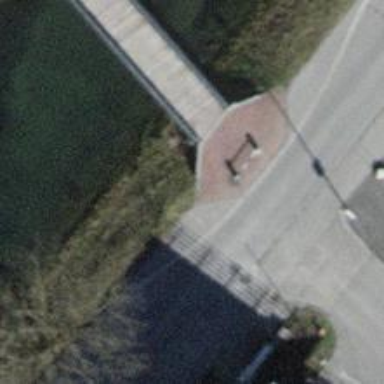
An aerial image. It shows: Cycle barrier.